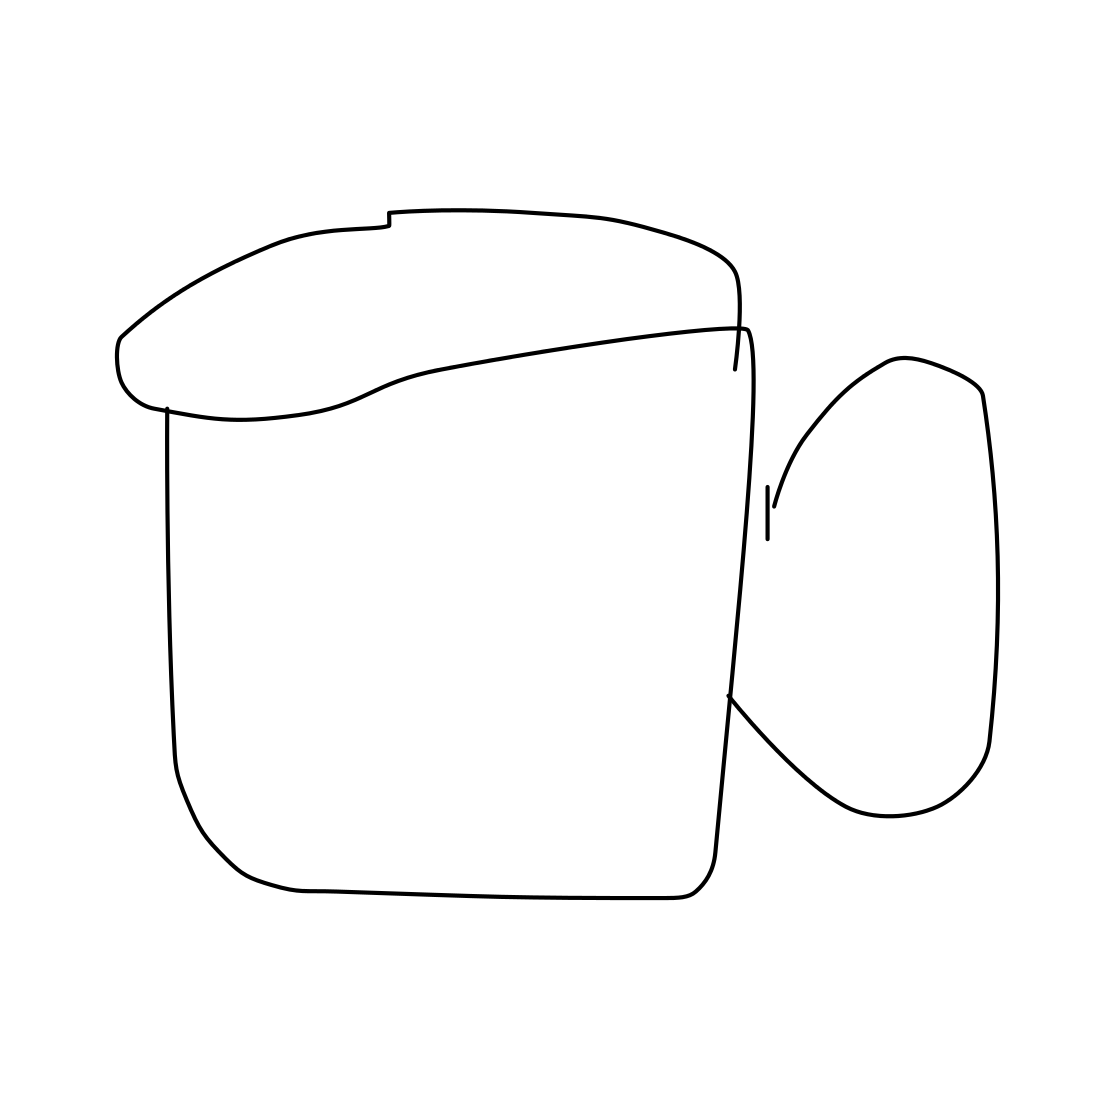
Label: teacup